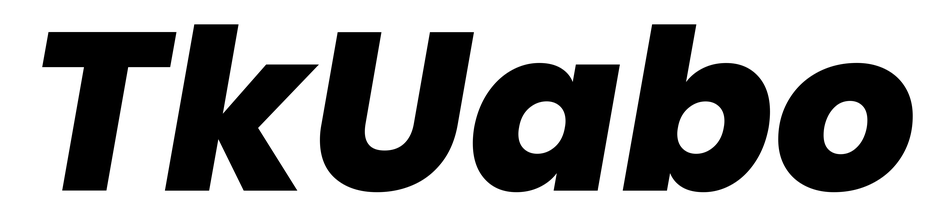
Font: Poppins-ExtraBoldItalic